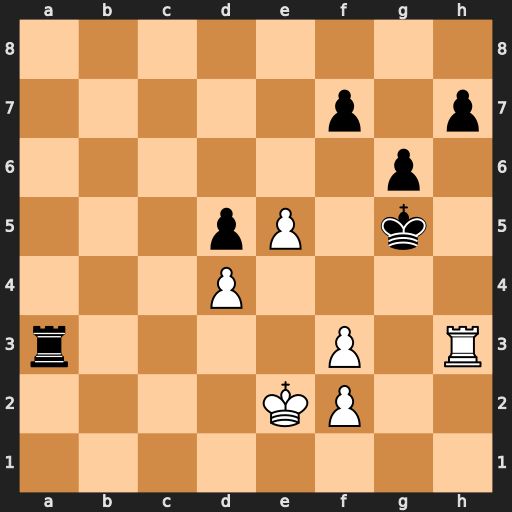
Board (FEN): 8/5p1p/6p1/3pP1k1/3P4/r4P1R/4KP2/8
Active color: w
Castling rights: -
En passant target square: -
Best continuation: f4+ Kxf4 Rxa3